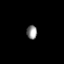
Tissue: prostate
Cell type: T cells
Senescence score: 0.2363
Nuclear area (px): 140
Mean DAPI intensity: 140.414